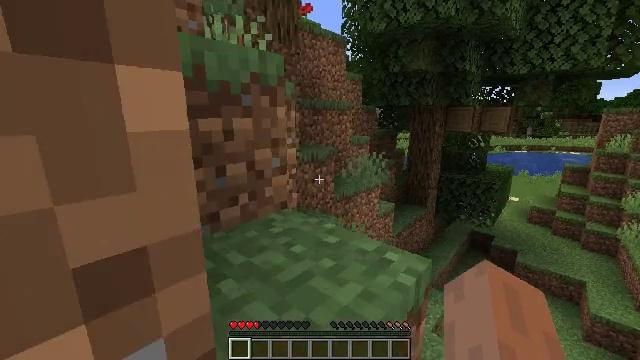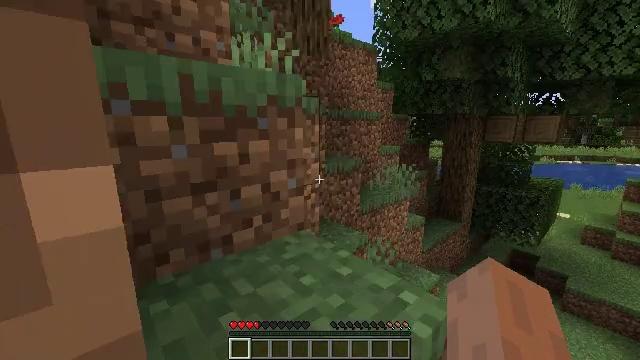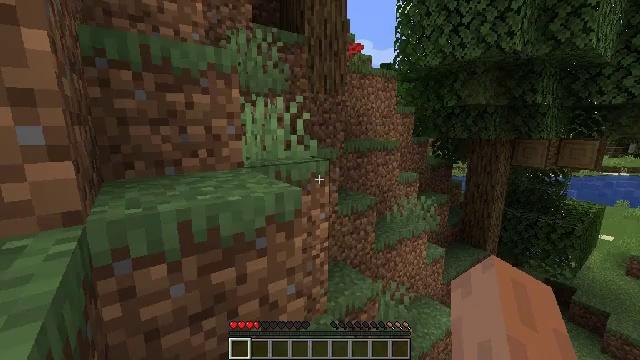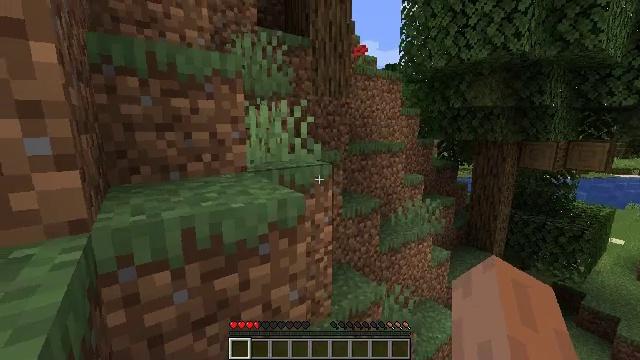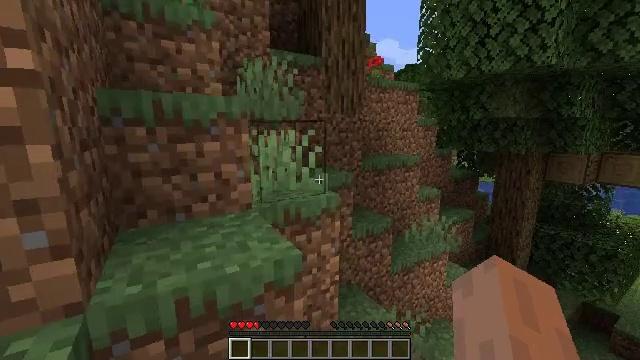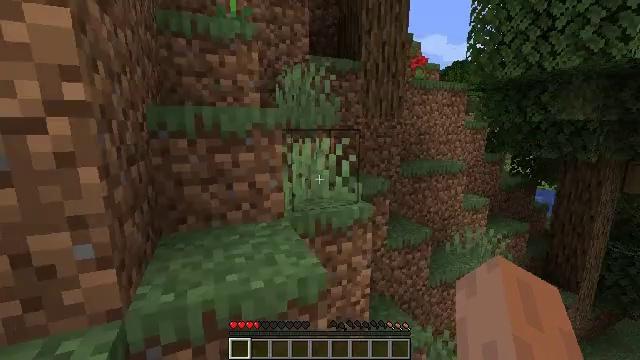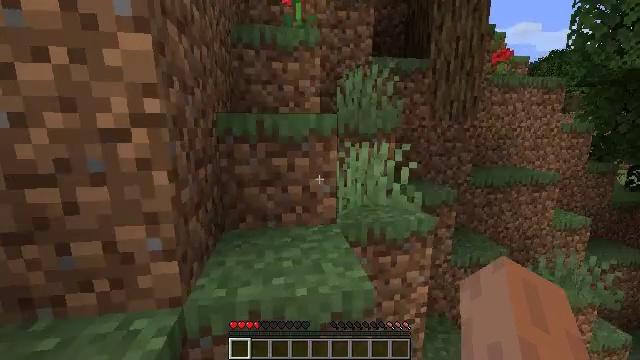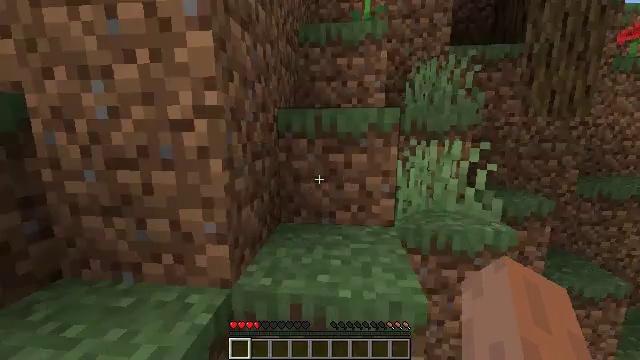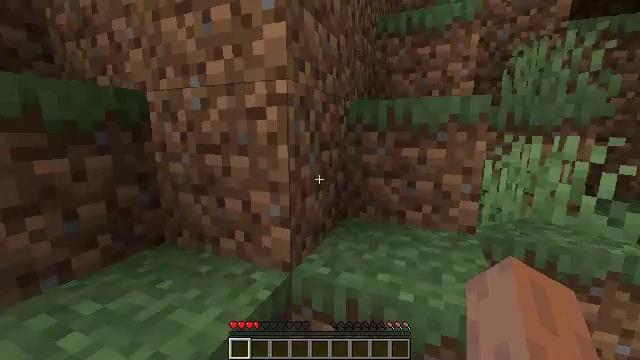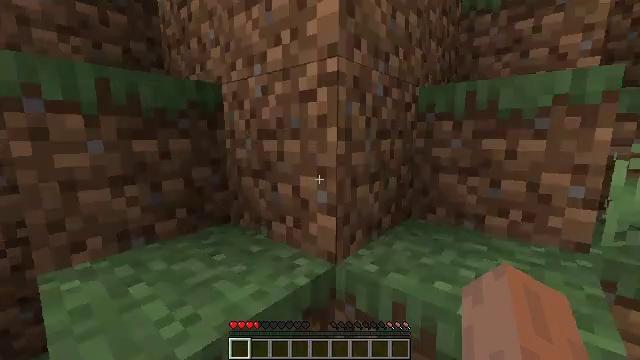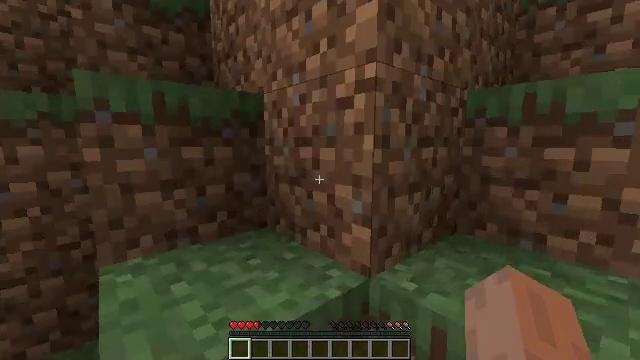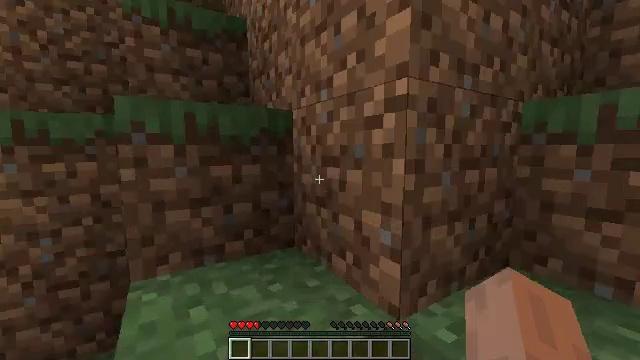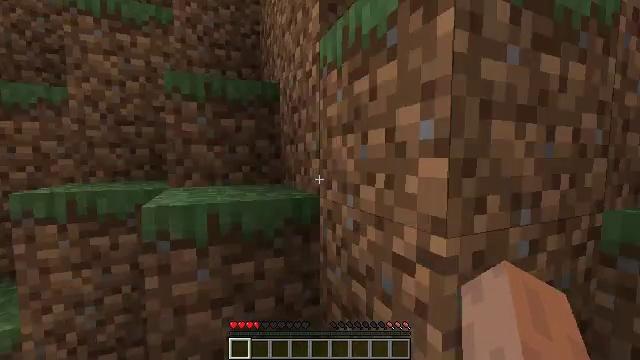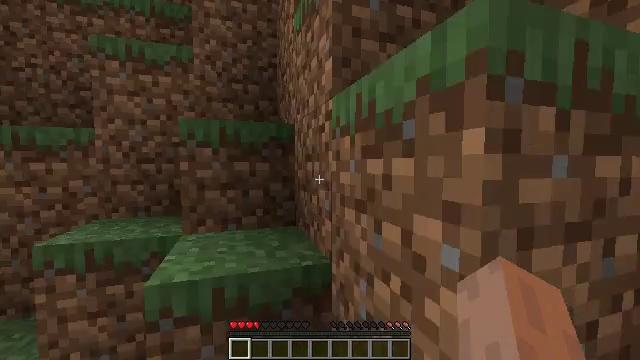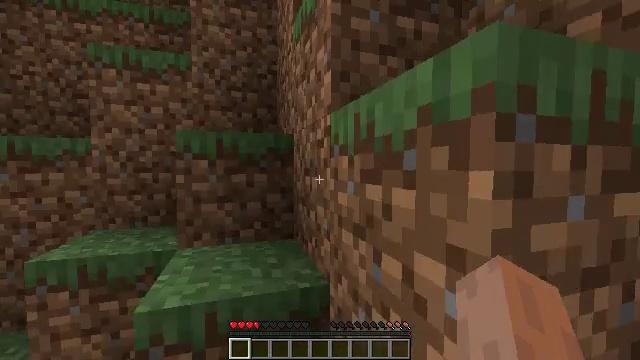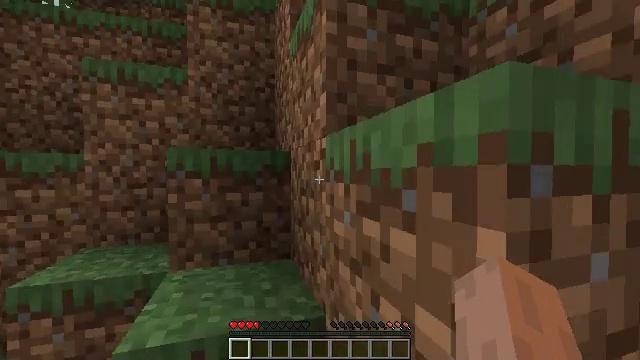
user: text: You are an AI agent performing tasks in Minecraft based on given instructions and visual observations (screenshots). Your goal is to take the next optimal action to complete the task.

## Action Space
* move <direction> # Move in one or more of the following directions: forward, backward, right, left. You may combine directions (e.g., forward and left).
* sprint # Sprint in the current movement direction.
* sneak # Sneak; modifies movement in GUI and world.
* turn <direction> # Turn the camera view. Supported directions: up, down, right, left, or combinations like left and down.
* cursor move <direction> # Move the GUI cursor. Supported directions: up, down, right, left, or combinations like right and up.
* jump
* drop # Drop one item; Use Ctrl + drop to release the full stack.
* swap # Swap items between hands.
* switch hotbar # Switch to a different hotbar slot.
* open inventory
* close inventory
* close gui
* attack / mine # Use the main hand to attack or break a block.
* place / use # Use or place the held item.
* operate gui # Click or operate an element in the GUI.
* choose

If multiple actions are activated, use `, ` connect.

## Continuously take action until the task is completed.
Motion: motion action
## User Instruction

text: Hunt animals.
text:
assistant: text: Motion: move forward, sprint, turn left and up, jump
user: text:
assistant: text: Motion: move forward, sprint, turn left and up, jump
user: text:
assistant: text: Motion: move forward, sprint, turn left, jump
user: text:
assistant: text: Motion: move forward, sprint, turn left, jump
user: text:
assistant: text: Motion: move forward, sprint, turn left, jump
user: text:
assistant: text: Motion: move forward, sprint, turn left, jump
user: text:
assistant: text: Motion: move forward, sprint, turn left, jump
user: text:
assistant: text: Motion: move forward, sprint, turn left, jump
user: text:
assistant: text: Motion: move forward, sprint, turn left and up, jump
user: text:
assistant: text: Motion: move forward, sprint, turn left and up, jump
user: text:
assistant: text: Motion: move forward, sprint, turn left and up, jump
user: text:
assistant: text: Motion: move forward, sprint, turn left and up, jump
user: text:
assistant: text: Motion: move forward, sprint, turn left and up, jump
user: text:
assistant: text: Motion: move forward, sprint, jump
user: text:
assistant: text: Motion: move forward, sprint, turn up, jump
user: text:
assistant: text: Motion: move forward, sprint, turn up, jump
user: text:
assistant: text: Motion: move forward, sprint, jump
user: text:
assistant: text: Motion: move forward, sprint, jump
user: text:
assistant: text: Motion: move forward, sprint, turn left, jump
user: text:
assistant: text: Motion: move forward, sprint, turn left and down, jump
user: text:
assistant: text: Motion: move forward, sprint, turn left and down, jump
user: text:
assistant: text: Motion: move forward, sprint, jump
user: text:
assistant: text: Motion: move forward, sprint, jump
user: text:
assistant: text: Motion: move forward, sprint, turn right and up, jump
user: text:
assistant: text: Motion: move forward, sprint, turn up, jump
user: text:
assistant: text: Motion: move forward, sprint, turn up, jump
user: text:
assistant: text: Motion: move forward, sprint, jump
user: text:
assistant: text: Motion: move forward, sprint, turn left, jump
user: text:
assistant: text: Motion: move forward, sprint, turn left and down, jump
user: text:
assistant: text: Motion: move forward, sprint, turn left and down, jump